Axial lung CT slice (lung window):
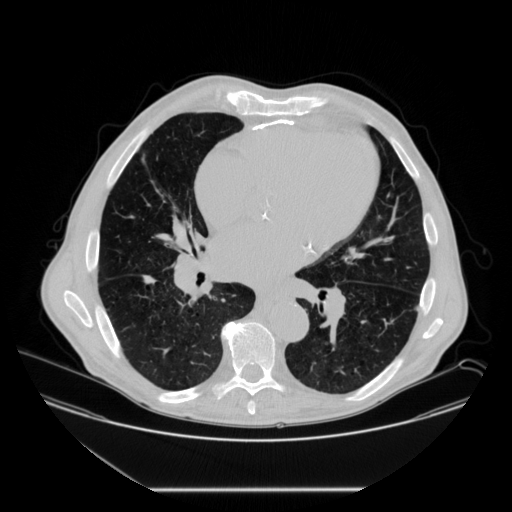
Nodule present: yes
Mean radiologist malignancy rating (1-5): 2.667